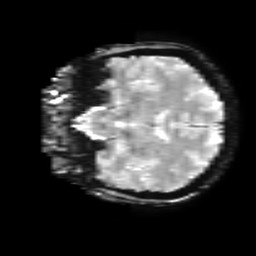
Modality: T2starw
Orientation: coronal
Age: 42
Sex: female
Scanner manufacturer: ge
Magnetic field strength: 3 T
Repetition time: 0.65 s
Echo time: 0.02 s